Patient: sex F, age 63
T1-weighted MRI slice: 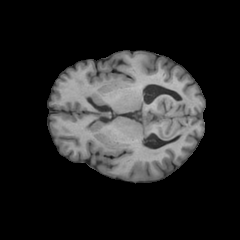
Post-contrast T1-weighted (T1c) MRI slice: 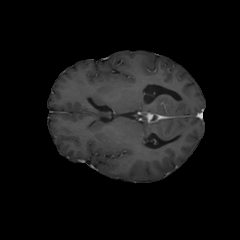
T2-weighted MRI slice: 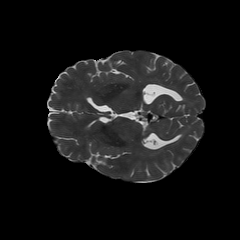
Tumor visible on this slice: no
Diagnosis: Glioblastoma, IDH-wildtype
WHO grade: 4